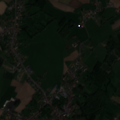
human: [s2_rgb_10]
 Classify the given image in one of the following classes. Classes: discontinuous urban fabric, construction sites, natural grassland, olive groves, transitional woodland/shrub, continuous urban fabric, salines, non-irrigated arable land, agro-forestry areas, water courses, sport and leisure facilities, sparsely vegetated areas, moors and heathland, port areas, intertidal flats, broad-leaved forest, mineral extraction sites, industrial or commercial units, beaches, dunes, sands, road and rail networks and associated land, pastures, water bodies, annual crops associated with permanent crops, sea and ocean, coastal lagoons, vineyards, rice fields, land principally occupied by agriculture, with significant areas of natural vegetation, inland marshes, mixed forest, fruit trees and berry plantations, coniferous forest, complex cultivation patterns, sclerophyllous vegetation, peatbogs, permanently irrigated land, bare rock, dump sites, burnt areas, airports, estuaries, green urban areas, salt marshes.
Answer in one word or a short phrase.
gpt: discontinuous urban fabric, pastures, complex cultivation patterns, land principally occupied by agriculture, with significant areas of natural vegetation